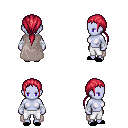
a pixel art fantasy rpg character, female body template, dark elf, purple skin, gray cape, white pants, ruby red ponytail hairstyle, white cloth bandages, black slippers, four views (front, back, left, right), 2x2 character sprite sheet, small pixel art, hard edges, no anti-aliasing